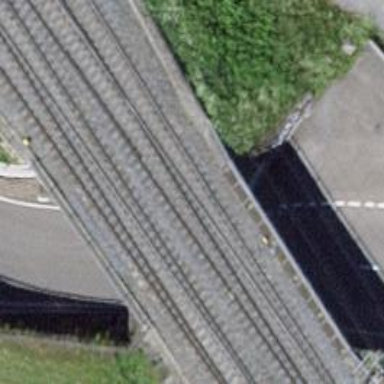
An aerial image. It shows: Single railway track with electrification through contact line.